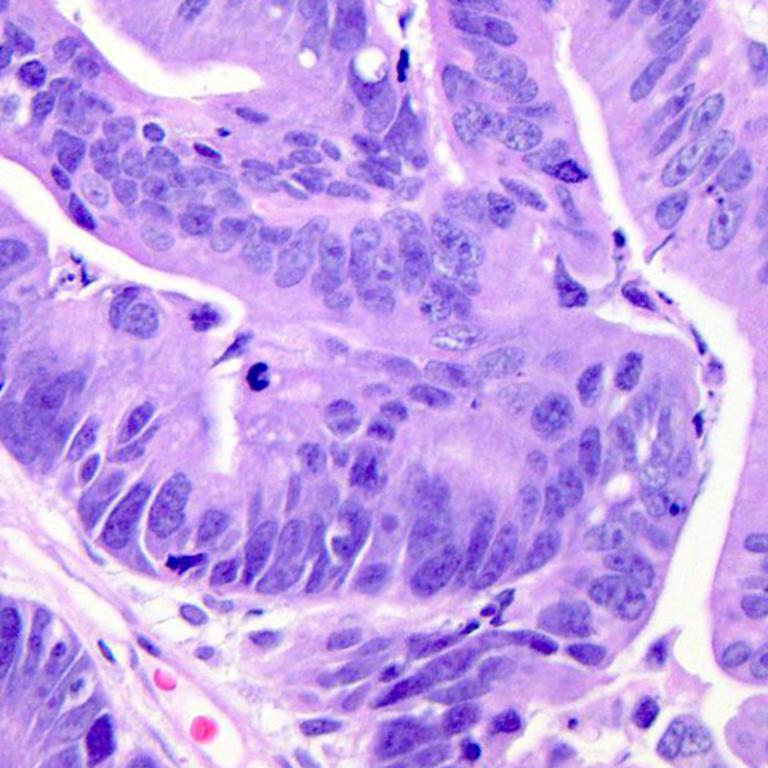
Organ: colon
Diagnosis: adenocarcinomas